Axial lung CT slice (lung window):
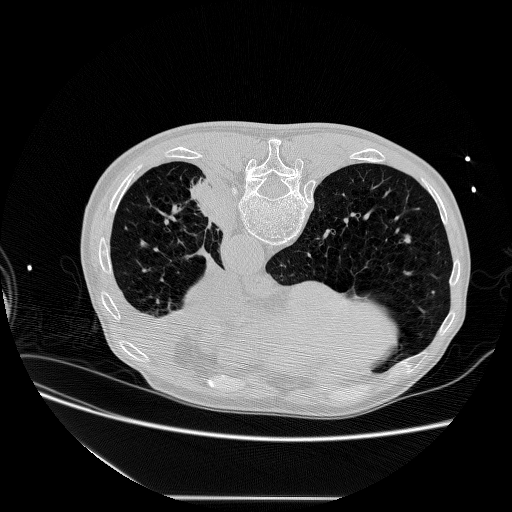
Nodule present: no